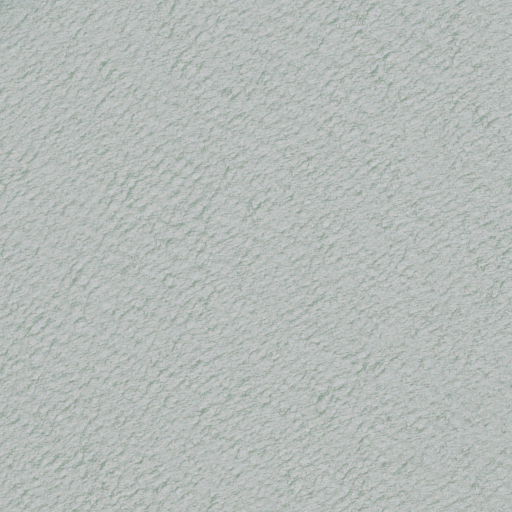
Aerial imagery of bar in Texas named Indian Reef containing only open water